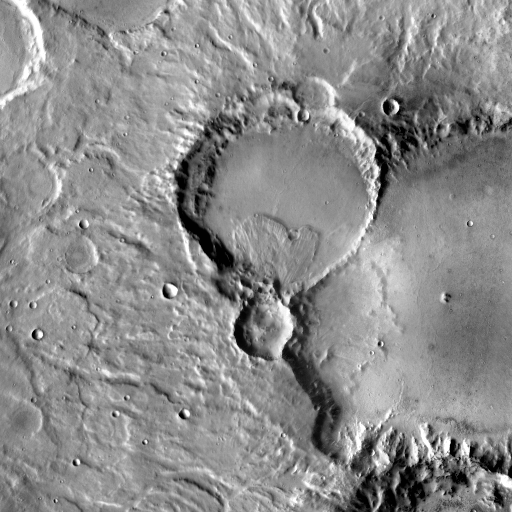
Crater classes present: Background, Other, Layered, Buried, Secondary